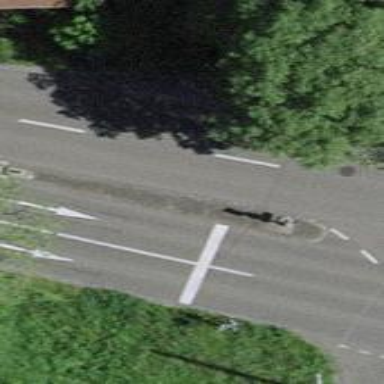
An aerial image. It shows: Road with traffic signals for signaling.